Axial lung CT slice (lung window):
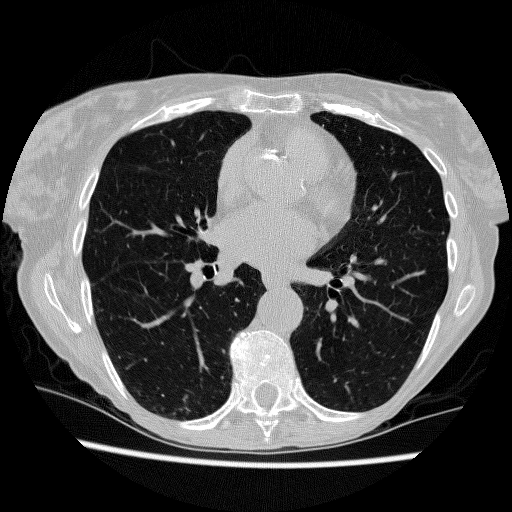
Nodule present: no